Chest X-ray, AP view. Patient: 49 years old, sex F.
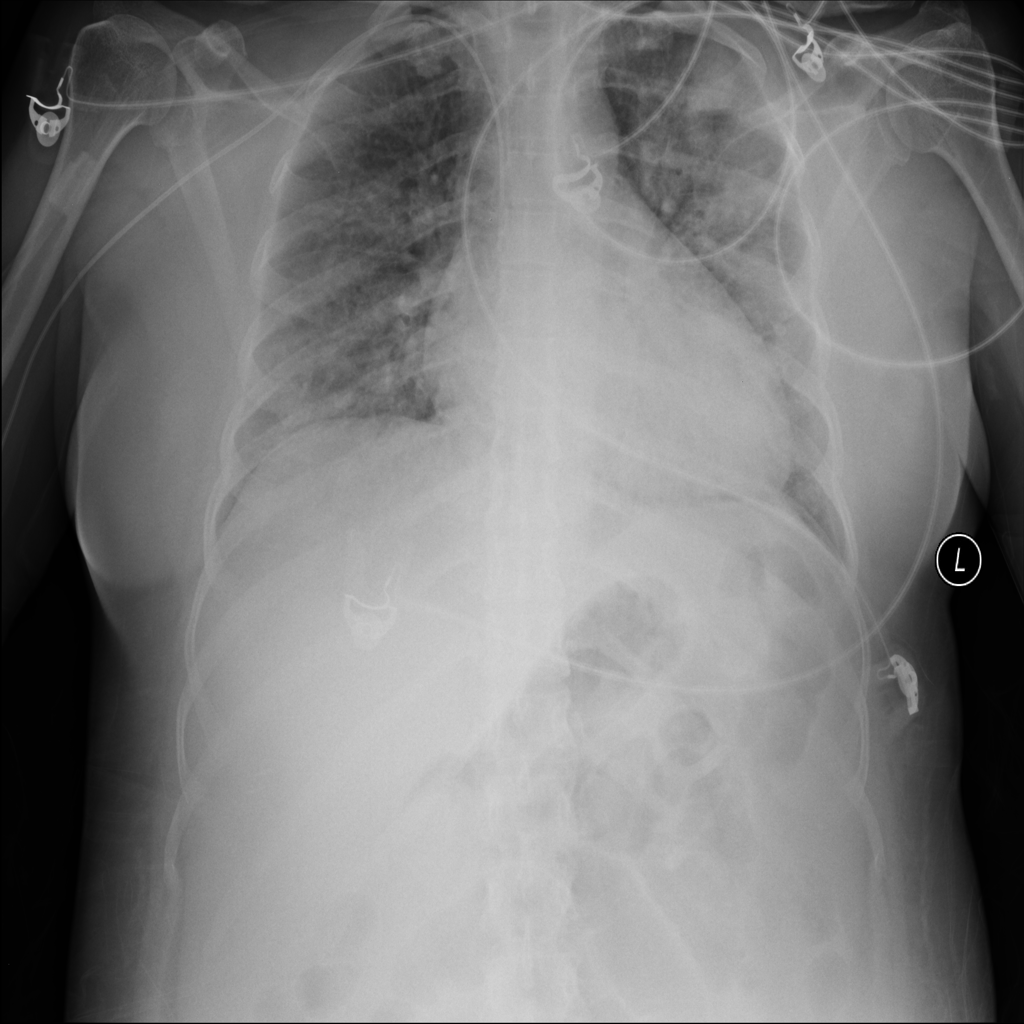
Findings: Infiltration